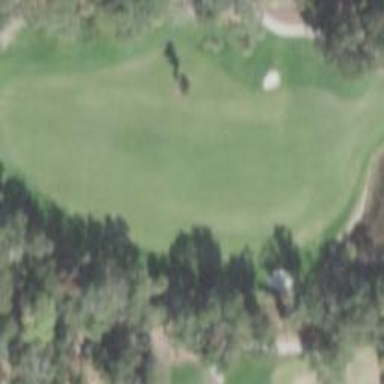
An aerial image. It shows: Grassy area designated as golf fairway.